Question: I have an issue with my self-made console.
I have a picture about what is wrong.

The '|' is too far out because of the div's width. I don't know how I can fix this.
Any help is appreciated.
My code:
'''
<div class="container">
<div class="console">
<div class="console-body">
<div id="typer"></div><div id="typed-cursor">|</div>
</div>
</div>
</div>
'''
'''
body {
margin:0;
padding:0;
background-color:#262626;
}
.container {
max-width:800px;
margin-left:auto;
margin-right:auto;
}
.console {
position: fixed;
top: 50%;
left: 50%;
margin-top: -200px;
margin-left: -400px;
background-color:black;
width:800px;
height:400px;
border:solid 2px #444444;
overflow-y: auto;
}
.console #typer {
padding:0;
margin:0 0 0 5px;
color:#00FFFF;
display:inline-block;
}
#typed-cursor{
font-weight: 100;
display:inline-block;
}
'''
What is wrong?
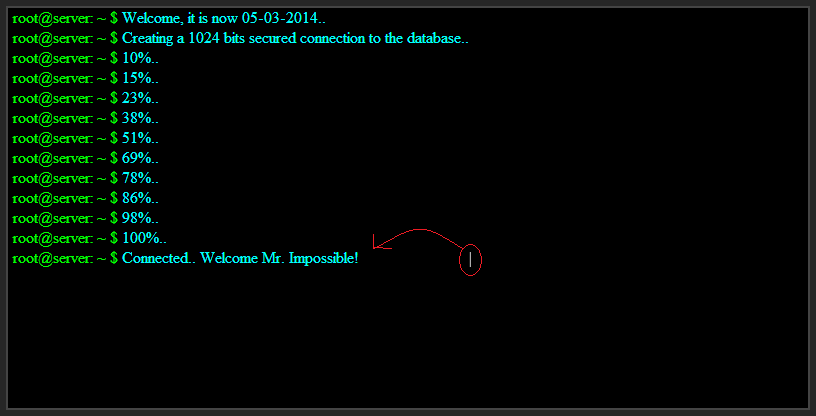
Answer: For inline-block elements to sit next to each other neatly you need to state the elements width. In this case it may be best for you to set your elements display properties to 'display:inline;' This will result in the elements expanding to the size of the content ensuring the is tight to the .
'''
.console #typer {
padding:0;
margin:0 0 0 5px;
color:#00FFFF;
display:inline;
}
#typed-cursor{
opacity: 1;
font-weight: 100;
-webkit-animation: blink 0.7s infinite;
-moz-animation: blink 0.7s infinite;
-ms-animation: blink 0.7s infinite;
-o-animation: blink 0.7s infinite;
animation: blink 0.7s infinite;
display:inline;
}
'''
Alternatively, you could just set the width of #typed-cursor to 5px (or less).
'width: 5px;'